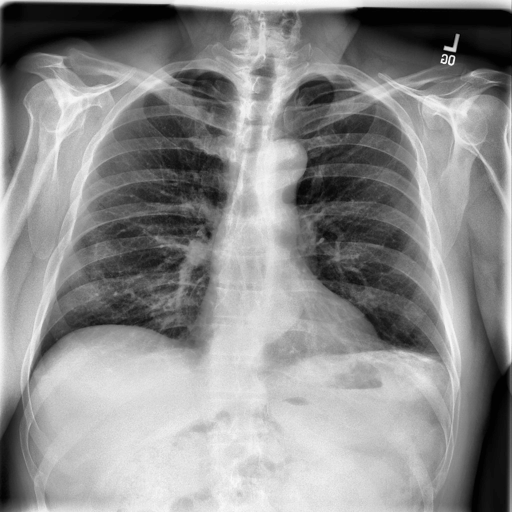
Finding: NORMAL